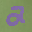
Label: 2